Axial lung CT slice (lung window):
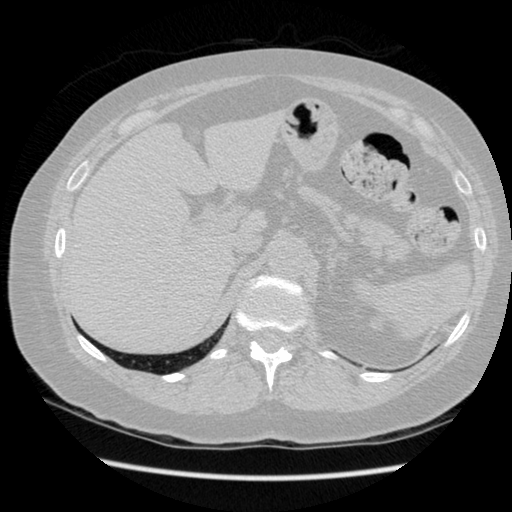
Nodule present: no